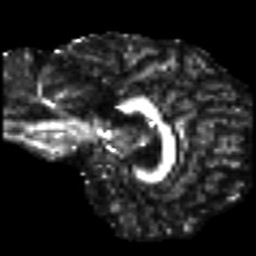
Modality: FA
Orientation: sagittal
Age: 43
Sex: male
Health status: ill
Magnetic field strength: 3 T
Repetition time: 8.4 s
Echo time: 0.0926 s